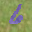
Label: 6